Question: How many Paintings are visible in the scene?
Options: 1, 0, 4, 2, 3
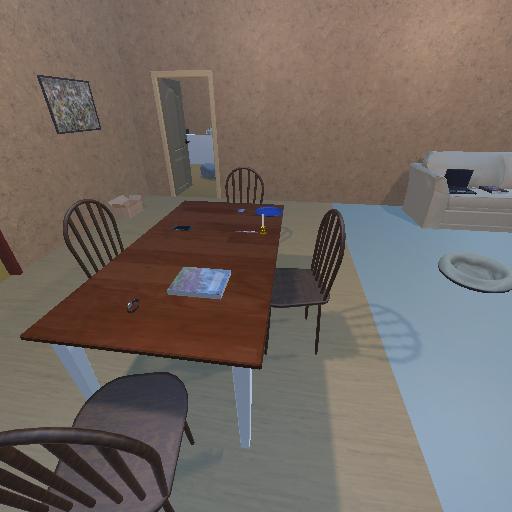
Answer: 1